Interaction volume radius: 5 \u00c5
Interaction volume height: 10 \u00c5
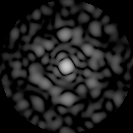
Disorder parameter: 0.7401